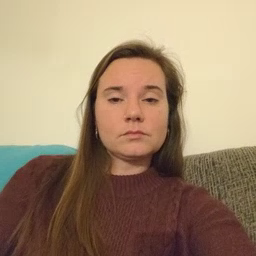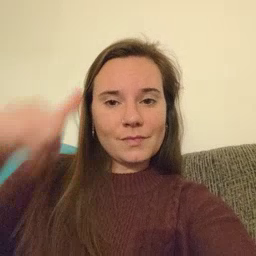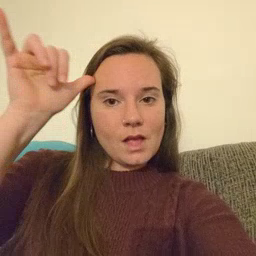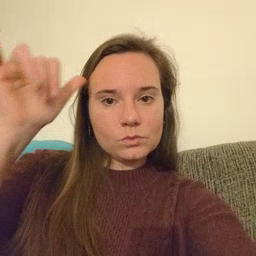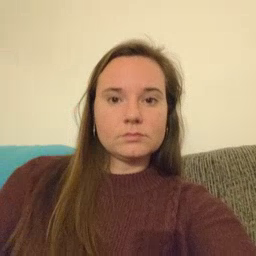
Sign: cow